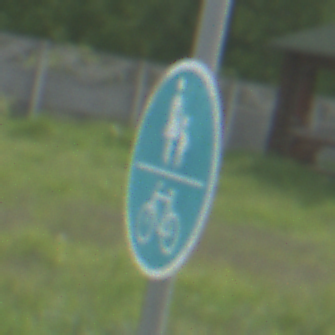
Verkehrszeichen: GemeinsamerGehUndRadweg
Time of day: MorningAfternoon
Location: Outdoor (Nature)
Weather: PartlyCloudy
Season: NotSpecified
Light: Natural